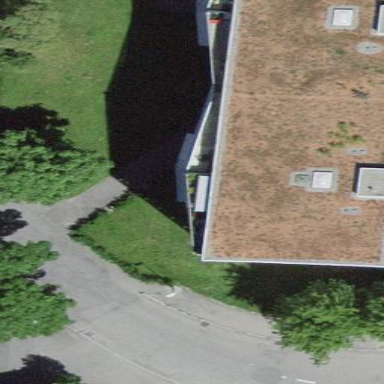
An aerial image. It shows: Flat-roofed apartment building.